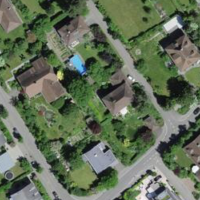
EUNIS habitat code: 55
Species observed at this site:
Saponaria ocymoides
Carduelis carduelis